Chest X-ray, PA view. Patient: 46 years old, sex F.
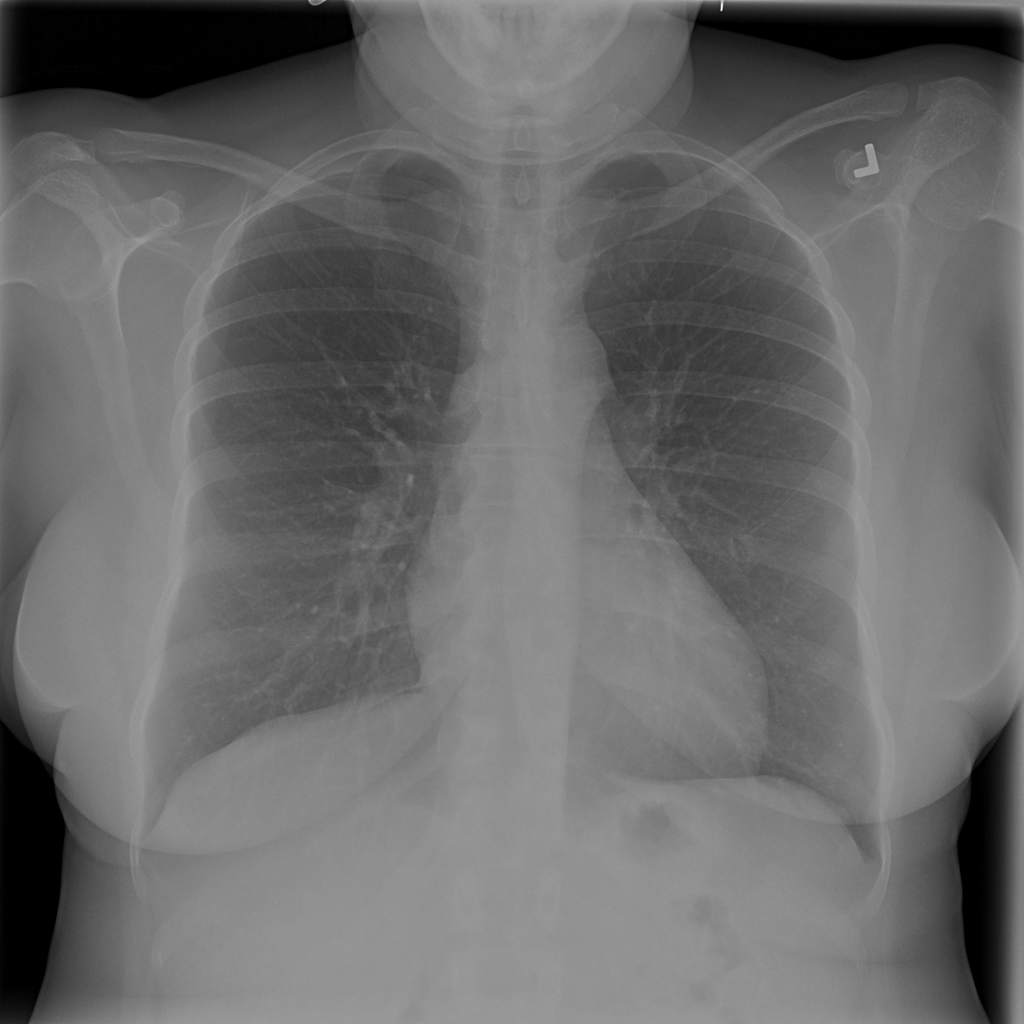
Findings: No Finding